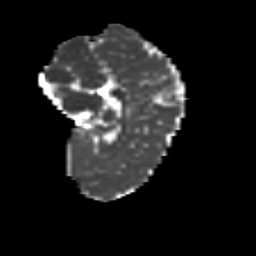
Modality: MD
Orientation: sagittal
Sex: female
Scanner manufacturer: siemens
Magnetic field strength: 3 T
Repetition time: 5 s
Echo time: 0.071 s